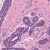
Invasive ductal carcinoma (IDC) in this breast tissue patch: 0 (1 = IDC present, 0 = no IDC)